Interaction volume radius: 5 \u00c5
Interaction volume height: 25 \u00c5
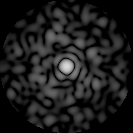
Disorder parameter: 0.8068